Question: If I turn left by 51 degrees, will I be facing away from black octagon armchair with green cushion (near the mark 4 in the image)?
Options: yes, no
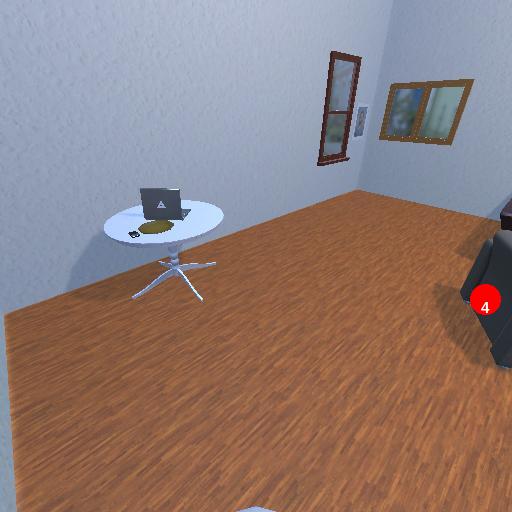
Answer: yes